Interaction volume radius: 10 \u00c5
Interaction volume height: 45 \u00c5
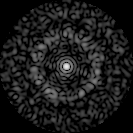
Disorder parameter: 0.8323